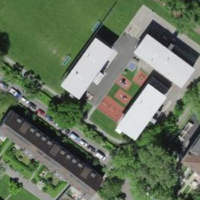
EUNIS habitat code: 53
Species observed at this site:
Rumex sanguineus
Prunella vulgaris